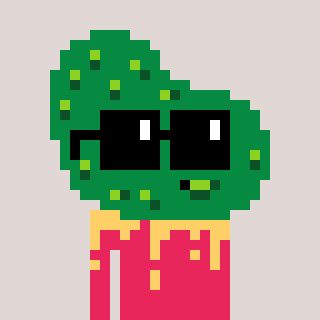
a pixel art character with square black sunglasses, a pickle-shaped head and a redpinkish-colored body on a warm background